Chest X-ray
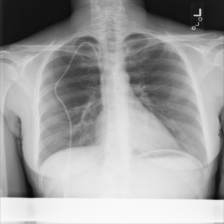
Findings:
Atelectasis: negative
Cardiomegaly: negative
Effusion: negative
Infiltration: negative
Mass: negative
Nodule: negative
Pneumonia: negative
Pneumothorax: negative
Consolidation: negative
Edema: negative
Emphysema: negative
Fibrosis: negative
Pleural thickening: negative
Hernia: negative